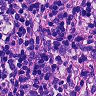
Metastatic tissue present: yes